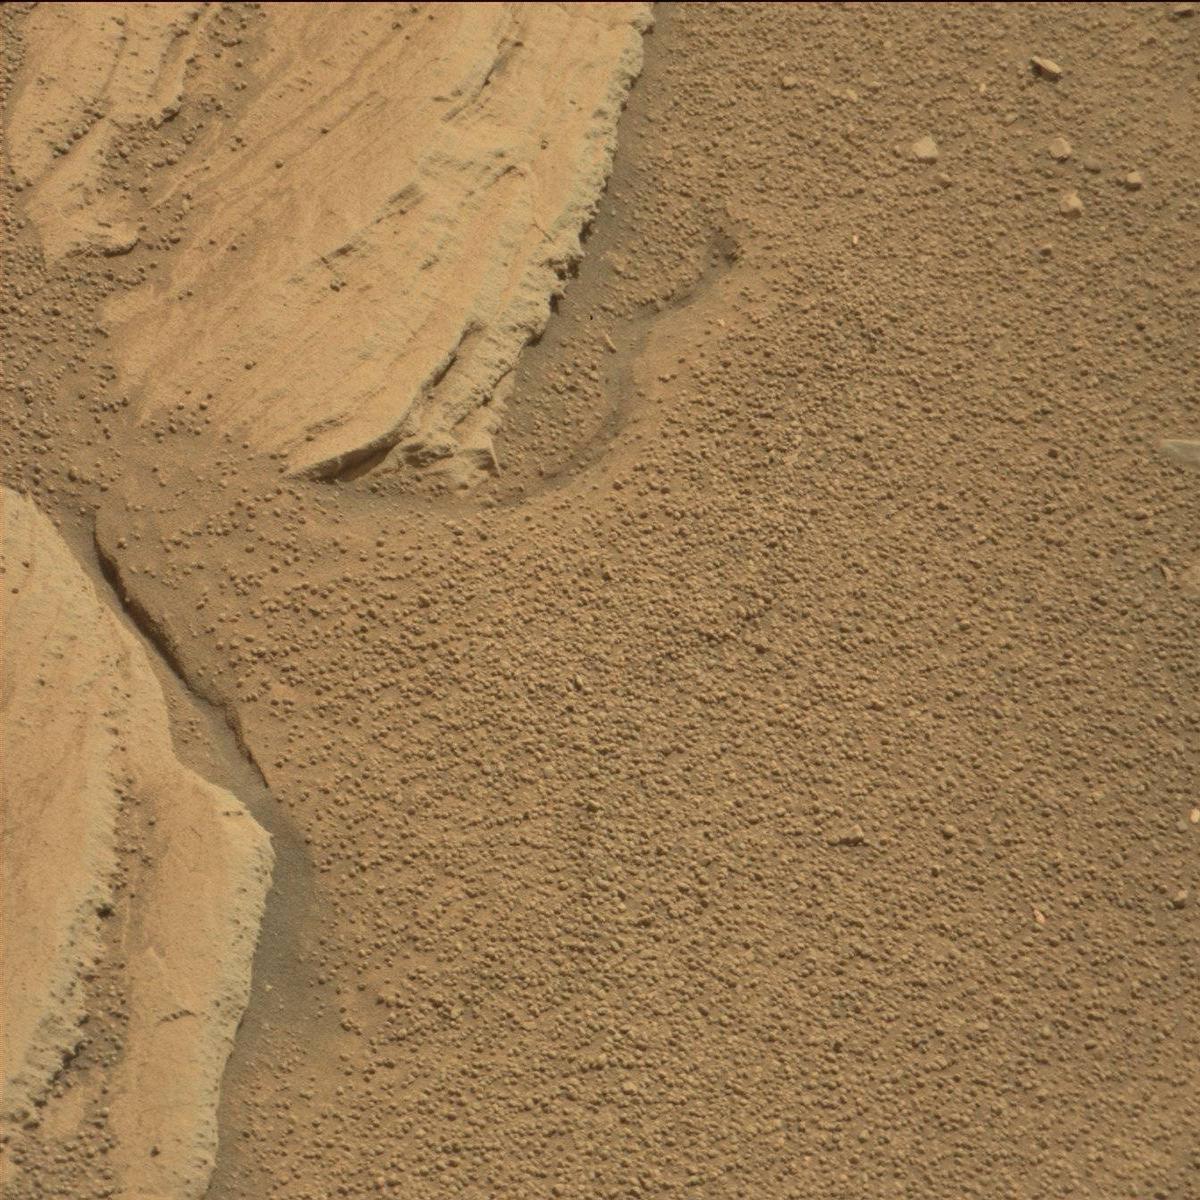
Terrain classes present: Bedrock, Sand / Soil